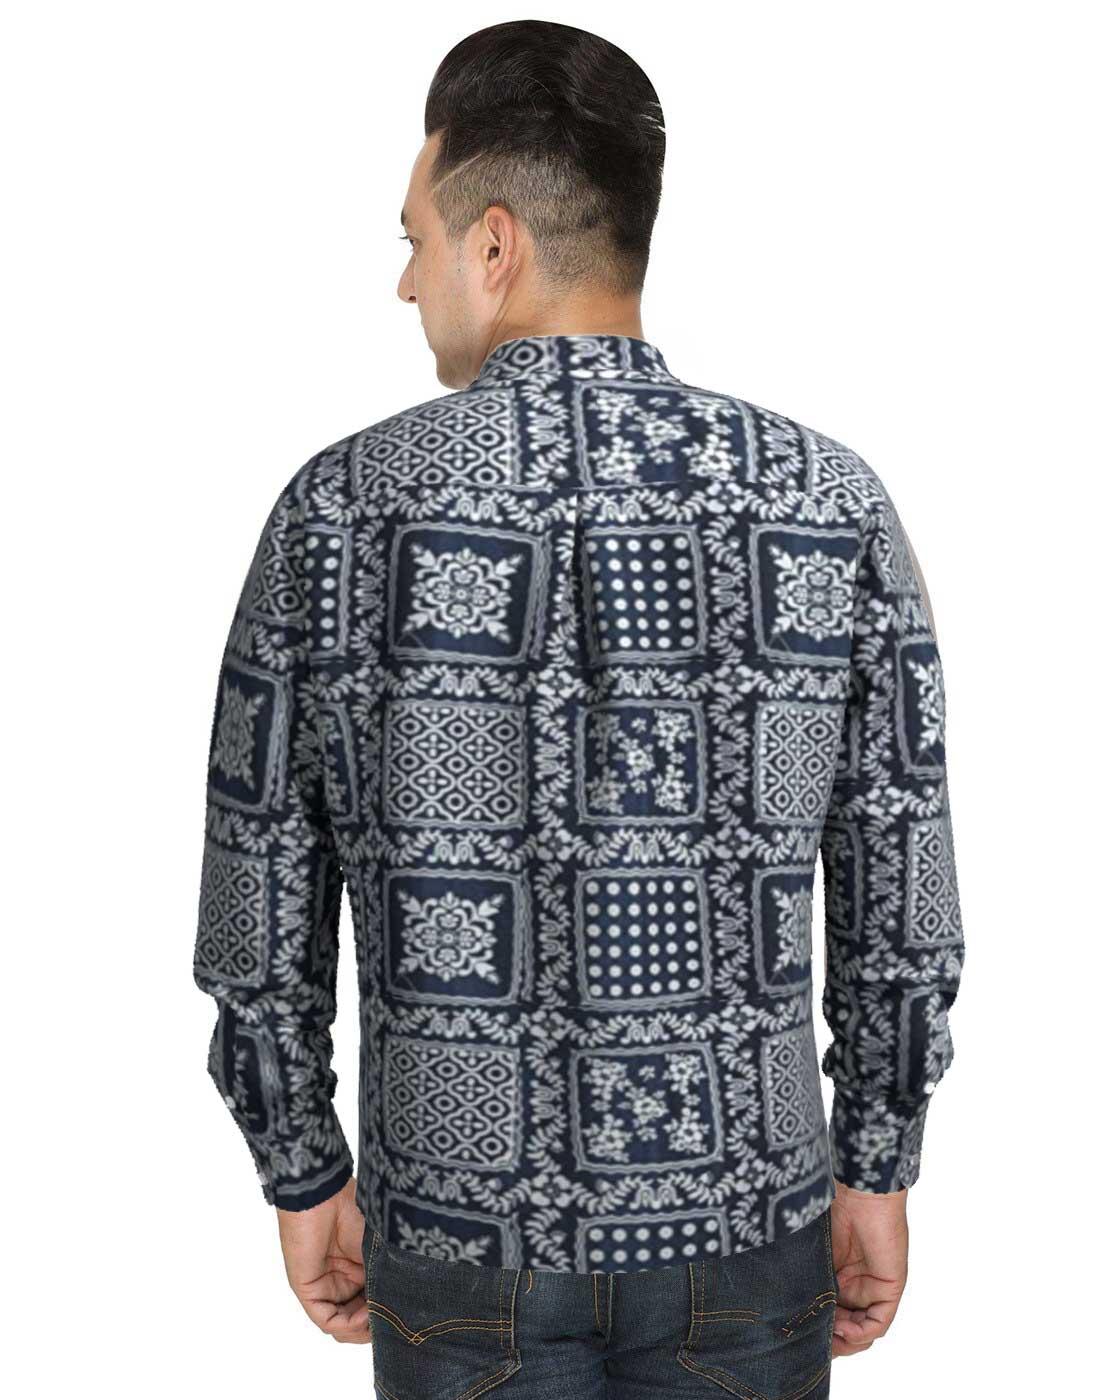
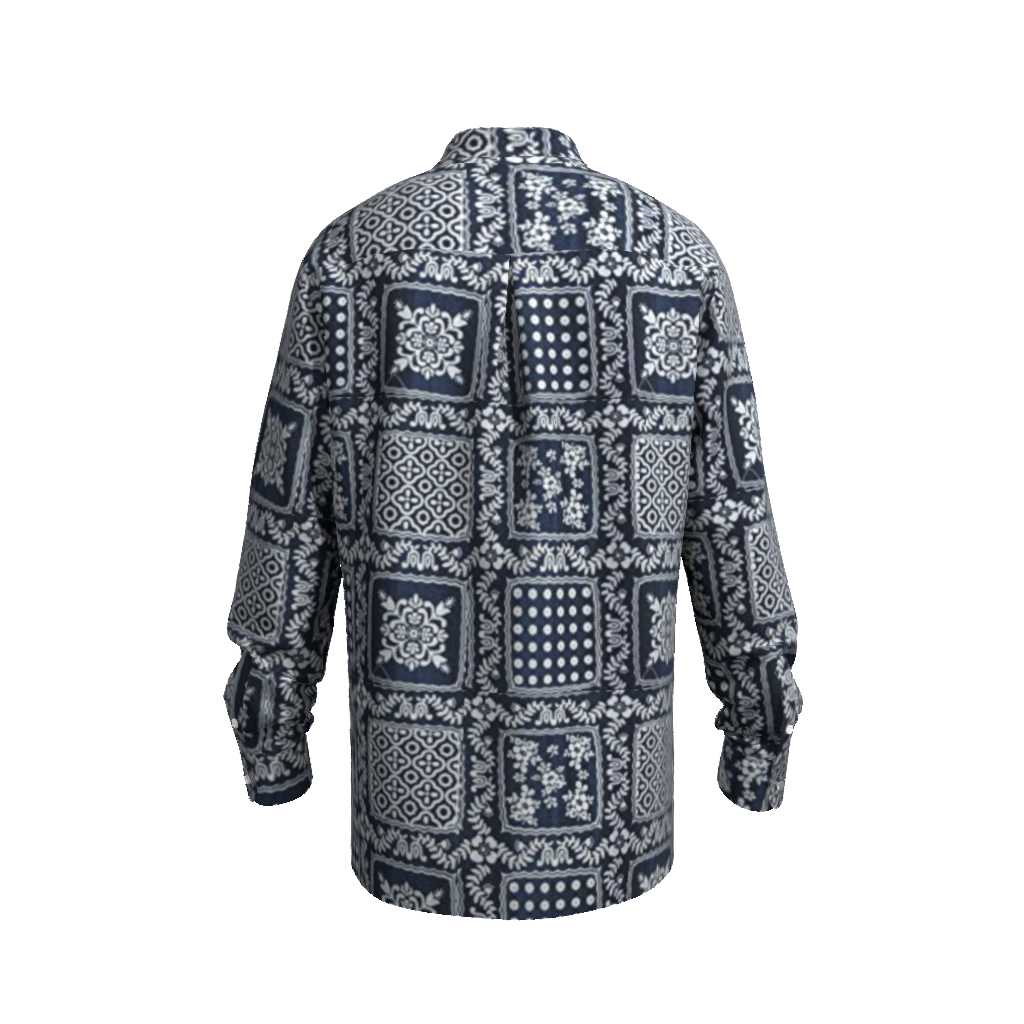
Clothing description: navy multi banda print button up tee